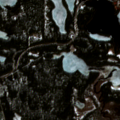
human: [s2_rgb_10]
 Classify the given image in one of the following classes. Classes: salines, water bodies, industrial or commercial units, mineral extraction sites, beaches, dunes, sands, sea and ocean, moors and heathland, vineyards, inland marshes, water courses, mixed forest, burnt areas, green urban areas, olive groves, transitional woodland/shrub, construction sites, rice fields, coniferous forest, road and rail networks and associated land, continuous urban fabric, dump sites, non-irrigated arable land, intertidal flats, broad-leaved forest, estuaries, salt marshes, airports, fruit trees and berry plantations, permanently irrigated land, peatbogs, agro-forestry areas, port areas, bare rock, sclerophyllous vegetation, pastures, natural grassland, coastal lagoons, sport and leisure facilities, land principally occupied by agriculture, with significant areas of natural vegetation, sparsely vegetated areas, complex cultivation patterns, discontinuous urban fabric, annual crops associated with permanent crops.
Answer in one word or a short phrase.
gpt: land principally occupied by agriculture, with significant areas of natural vegetation, coniferous forest, water bodies